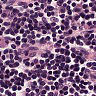
Metastatic tissue present: no